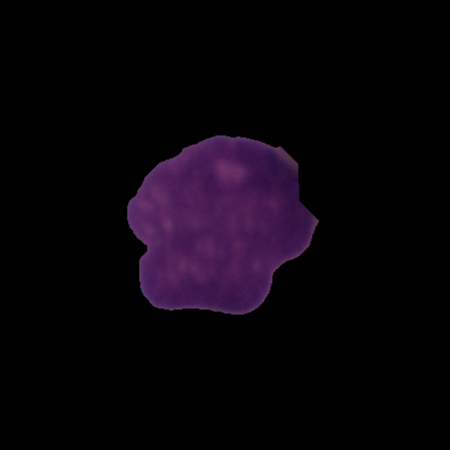
Label: cancer